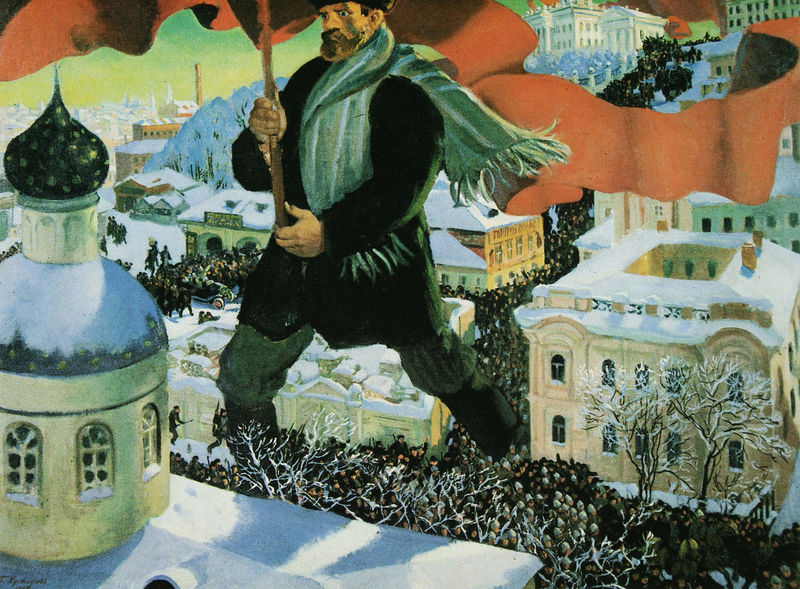
Titel: Der Bolschewik
Künstler: Boris Kustodijew
Standort: Moskau
Institution: Tretjakow-Galerie
Schlagwörter: baum, berg, gemälde, himmel, mann, schatten, weiß, bäume, gelb, grün, kirchturm, menschen, stadt, äste, fenster, männer, schwarz, straße, symbol, eis, gebäude, haus, rot, schal, schloss, schnee, masse, menge, versammlung, bart, jacke, mütze, band, vollbart, signatur, häuser, kalt, kirche, sonne, fransen, mantel, rosa, turm, fahnen, fassaden, fahne, russland, kahl, winter, fabrik, platz, auto, kuppel, banner, zerstörung, soldaten, streifen, surreal, straßen, innenhof, zwiebelturm, kreml, palast, groß, politik, revolution, uniform, aufstand, demonstration, auflauf, plakat, moskau, stiefel, menschenmenge, anführer, heer, marsch, österreich, gewehr, schneebedeckt, stange, wien, vorwärts, zwerge, chagall, klasse, russisch, fabriken, fahnenstange, salzburg, petersburg, sankt petersburg, sozialismus, massen, symbolisch, fahnenträger, kommunismus, riese, märz, mesnchen, lenin, kommunist, diktatur, winterpalais, propaganda, vormärz, zwiebelkuppel, asse, marxismus, bolschewismus, stalin, militärisch, uljanow, demonstraten